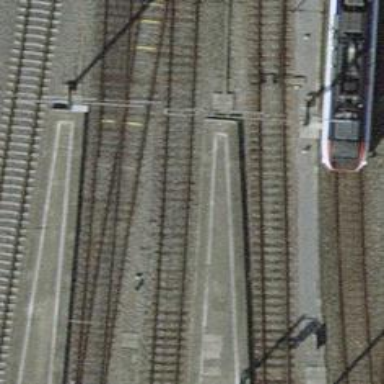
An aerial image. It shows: Single-track electrified railway siding with contact line.